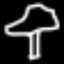
Label: mushroom